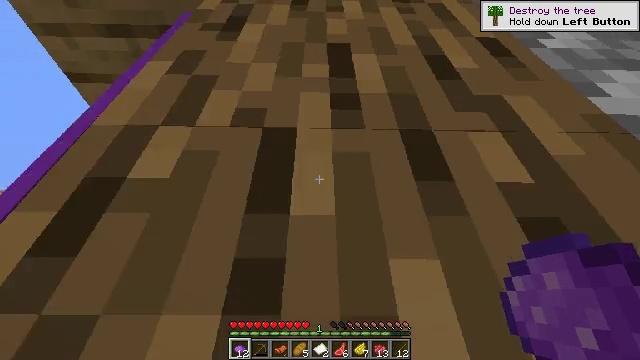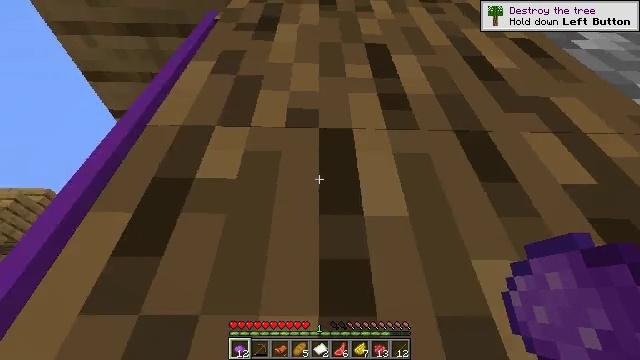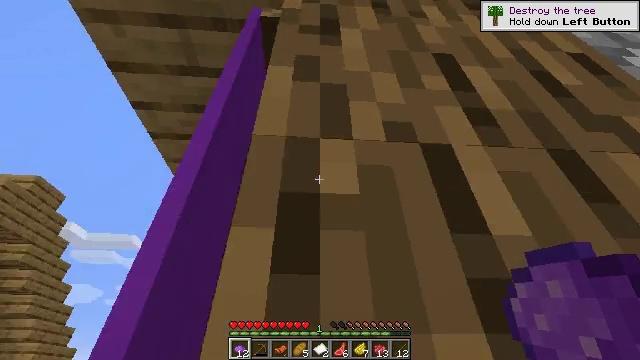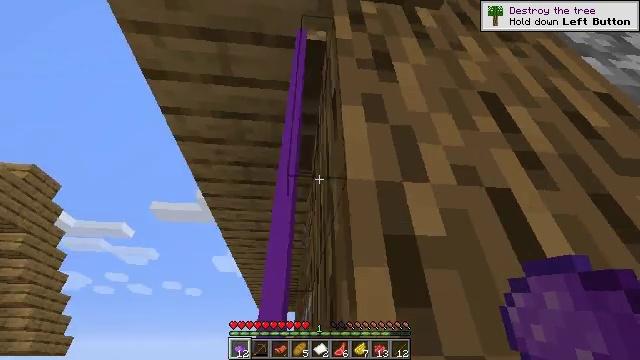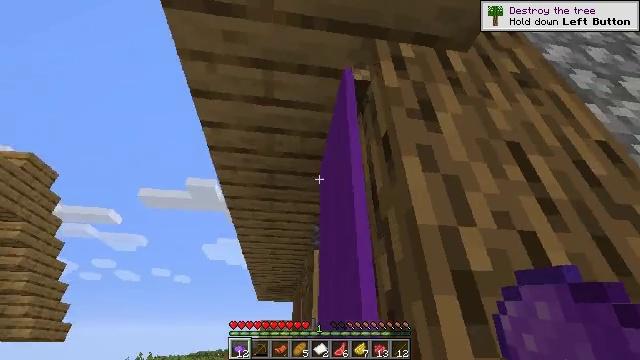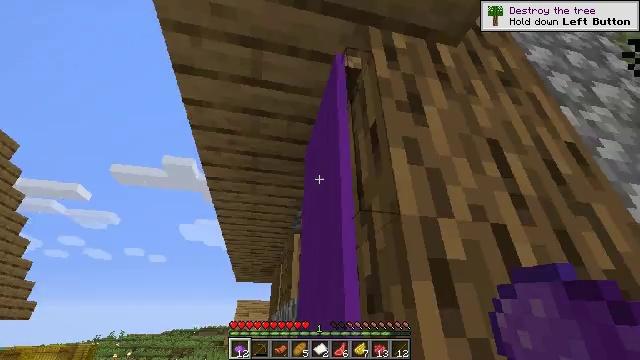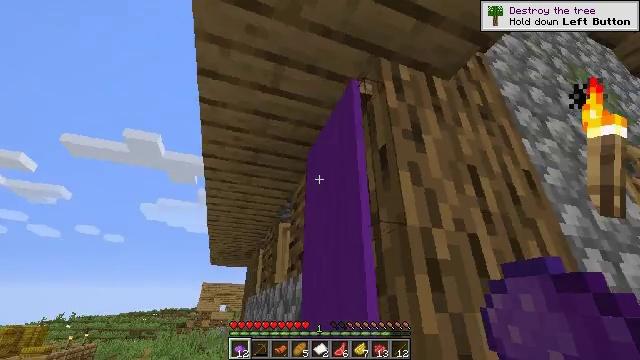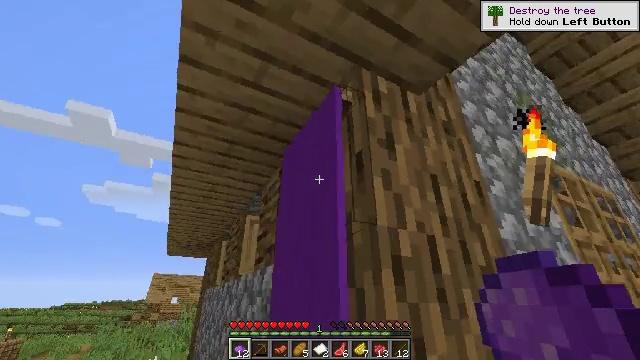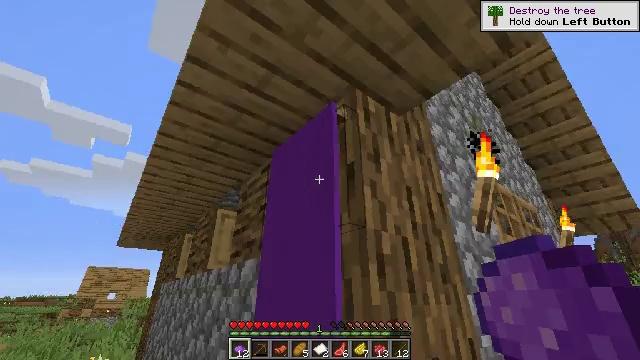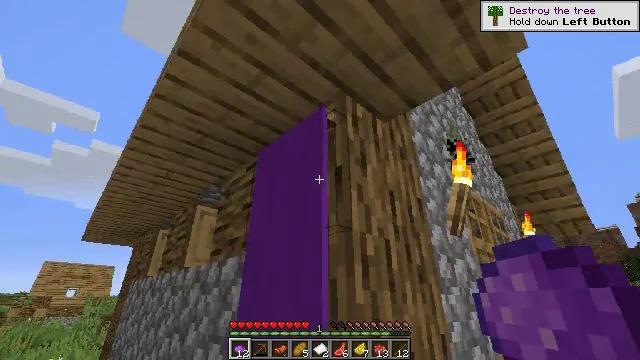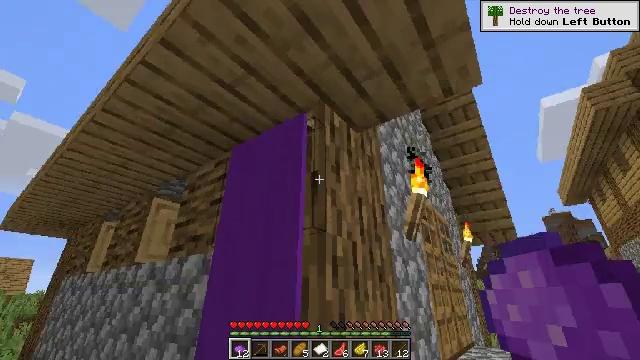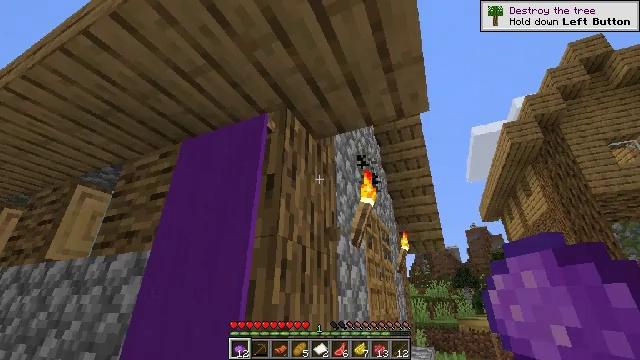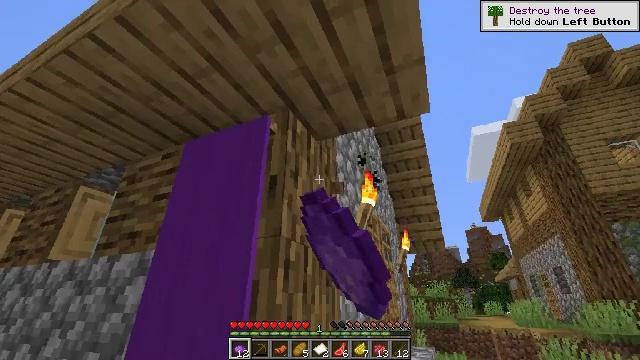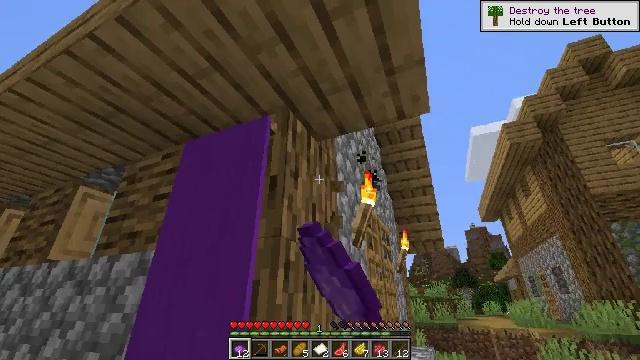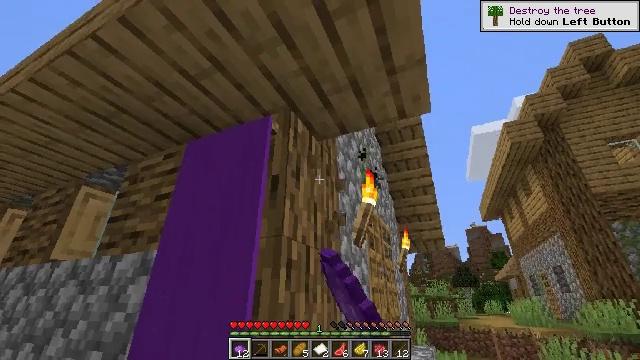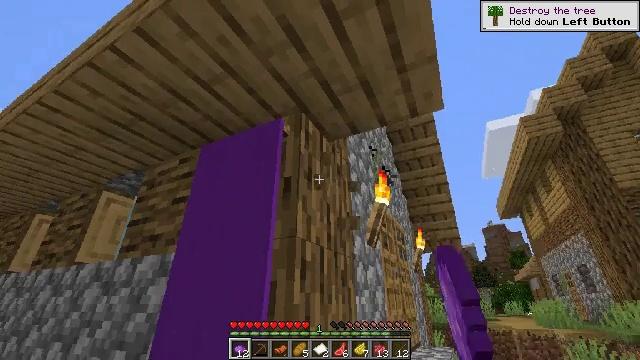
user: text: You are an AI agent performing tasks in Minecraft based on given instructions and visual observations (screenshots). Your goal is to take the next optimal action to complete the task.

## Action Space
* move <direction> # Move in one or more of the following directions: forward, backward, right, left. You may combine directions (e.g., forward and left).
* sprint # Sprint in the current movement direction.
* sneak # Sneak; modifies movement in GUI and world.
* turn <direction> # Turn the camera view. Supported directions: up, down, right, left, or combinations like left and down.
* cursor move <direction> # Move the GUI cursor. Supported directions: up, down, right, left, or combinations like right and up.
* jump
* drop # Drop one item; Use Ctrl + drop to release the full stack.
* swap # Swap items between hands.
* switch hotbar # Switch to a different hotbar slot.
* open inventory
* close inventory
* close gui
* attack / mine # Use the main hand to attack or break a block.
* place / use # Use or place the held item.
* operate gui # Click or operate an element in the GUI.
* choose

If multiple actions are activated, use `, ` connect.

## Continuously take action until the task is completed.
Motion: motion action
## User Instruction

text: Attack the wall to gather the purple wall banner.
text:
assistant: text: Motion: move left
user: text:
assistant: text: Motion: move back and move left, turn right and down
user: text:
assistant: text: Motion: move back and move left, turn right and down
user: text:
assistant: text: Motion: move back and move left, turn right and down
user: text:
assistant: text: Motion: move back and move left, turn right and down
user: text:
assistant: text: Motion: move back and move left, turn right and down
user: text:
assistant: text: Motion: move back and move left, turn right and down
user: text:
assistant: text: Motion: move left, turn right
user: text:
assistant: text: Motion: turn right
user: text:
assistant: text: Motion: turn right
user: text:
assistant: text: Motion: turn right, attack / mine
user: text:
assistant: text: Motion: attack / mine
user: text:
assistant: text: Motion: attack / mine
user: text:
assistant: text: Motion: attack / mine
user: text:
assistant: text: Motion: turn left, attack / mine
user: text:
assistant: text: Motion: turn left, attack / mine
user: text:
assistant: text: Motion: move left, turn left, attack / mine
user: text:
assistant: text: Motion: move left, attack / mine
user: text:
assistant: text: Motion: move left, attack / mine
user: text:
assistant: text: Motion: move forward and move left, turn right, attack / mine
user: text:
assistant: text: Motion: move forward and move left, turn right, attack / mine
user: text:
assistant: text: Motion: move forward, turn right, attack / mine
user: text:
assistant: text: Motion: attack / mine
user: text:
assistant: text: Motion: attack / mine
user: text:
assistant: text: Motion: turn right, attack / mine
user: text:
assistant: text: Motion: turn right, attack / mine
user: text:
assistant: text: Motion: attack / mine
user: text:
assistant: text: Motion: attack / mine
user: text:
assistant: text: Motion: attack / mine
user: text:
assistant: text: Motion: attack / mine